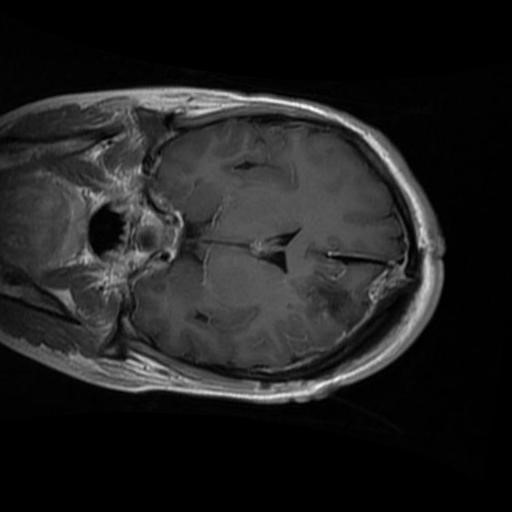
Label: brain_glioma